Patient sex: M
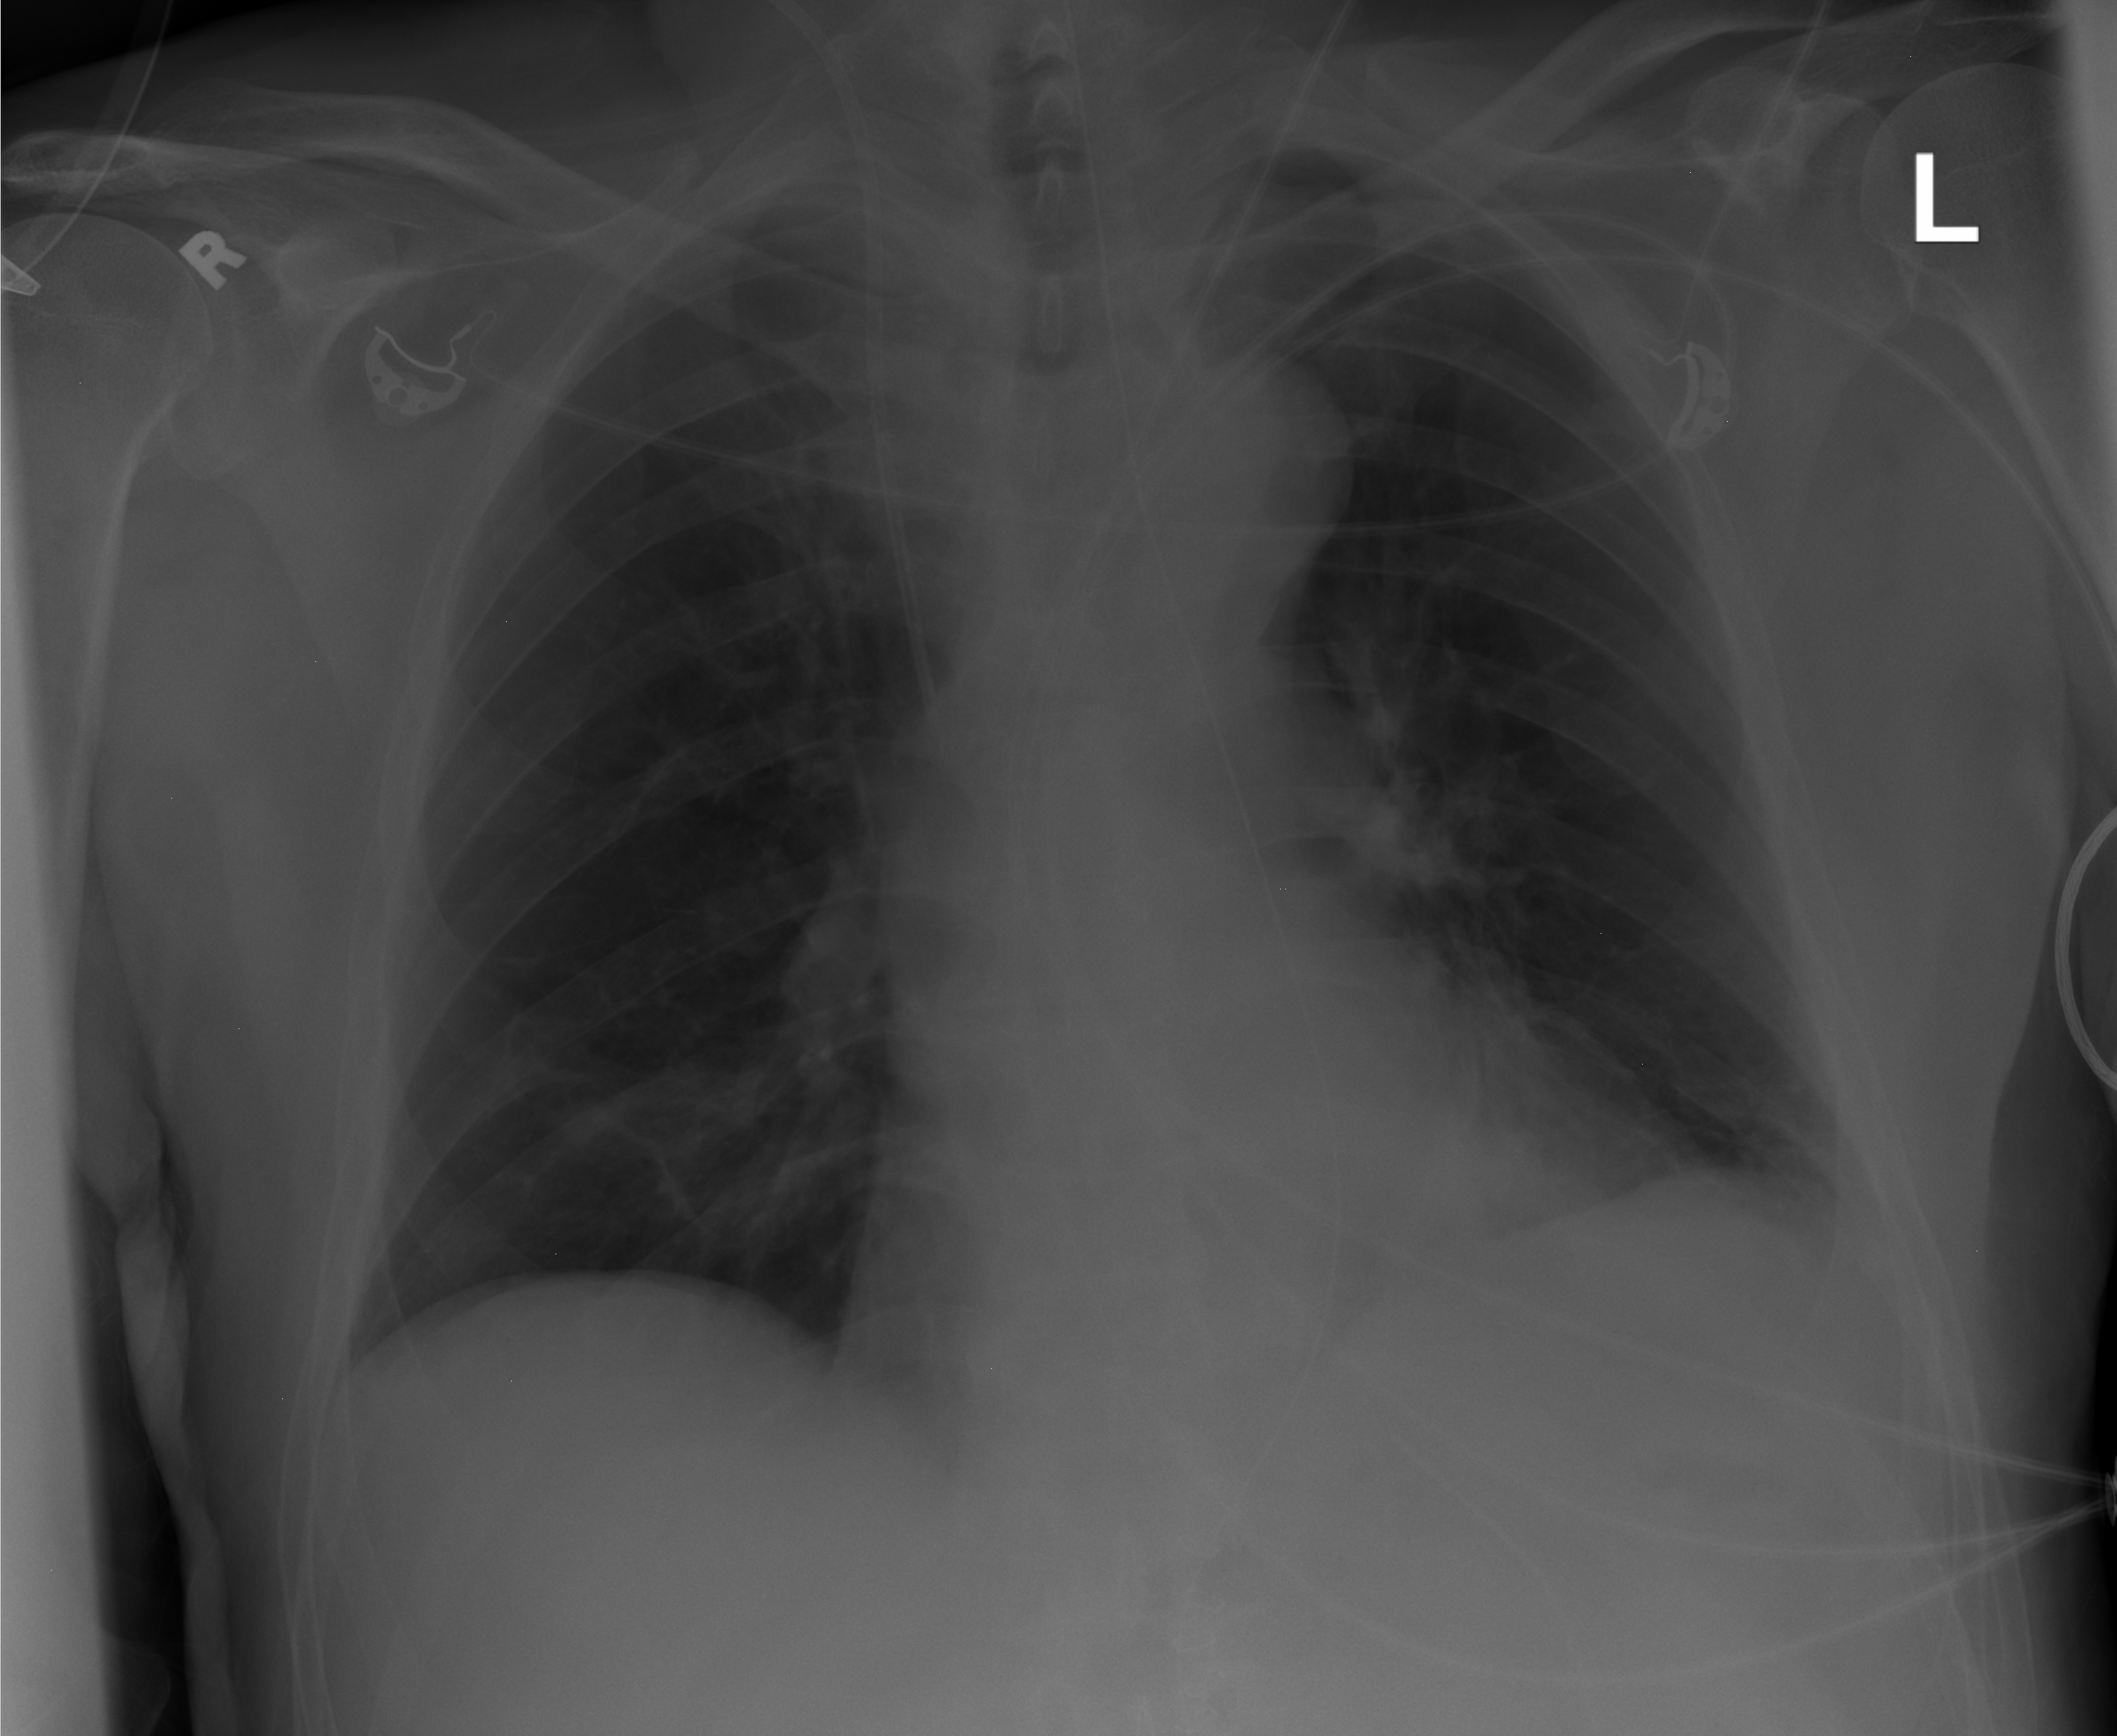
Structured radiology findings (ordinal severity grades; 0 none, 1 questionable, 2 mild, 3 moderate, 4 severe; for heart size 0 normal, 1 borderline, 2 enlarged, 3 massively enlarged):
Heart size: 0
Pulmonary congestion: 0
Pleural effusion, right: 0
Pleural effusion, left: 0
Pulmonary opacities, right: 0
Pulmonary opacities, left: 0
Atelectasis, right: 1
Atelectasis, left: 1